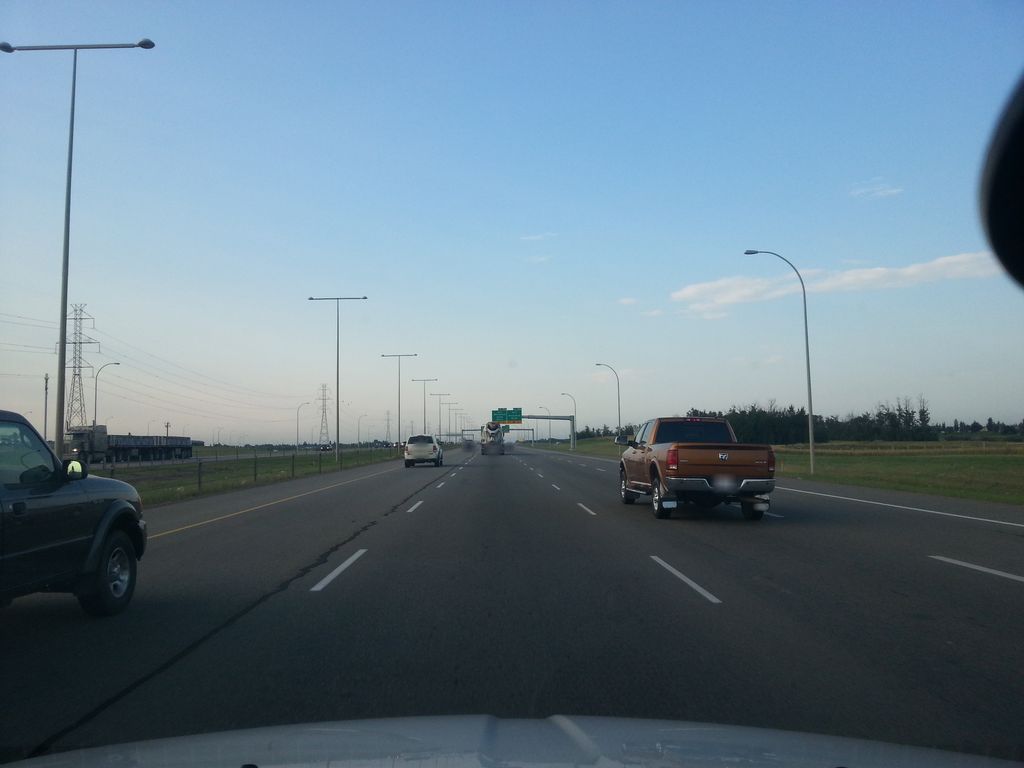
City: edmonton